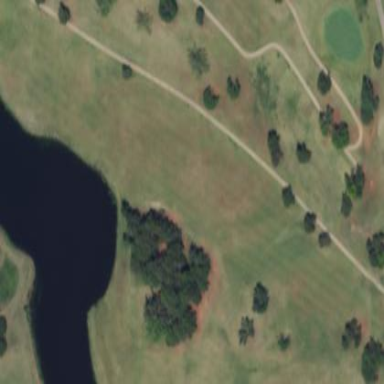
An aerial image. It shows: Meadow used as golf fairway.